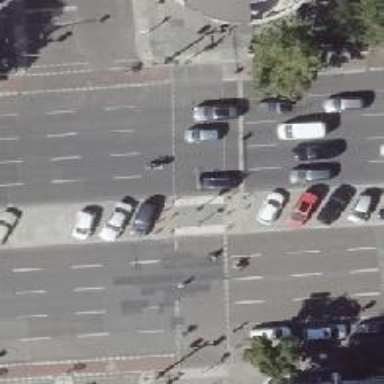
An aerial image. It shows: Footway that serves as traffic island.